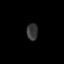
Tissue: lung
Cell type: T cells
Senescence score: 0.2383
Nuclear area (px): 183
Mean DAPI intensity: 54.219